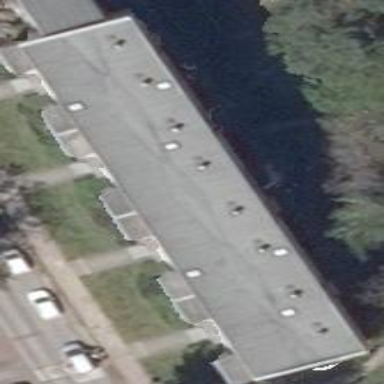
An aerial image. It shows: Building with apartments and flat roof.